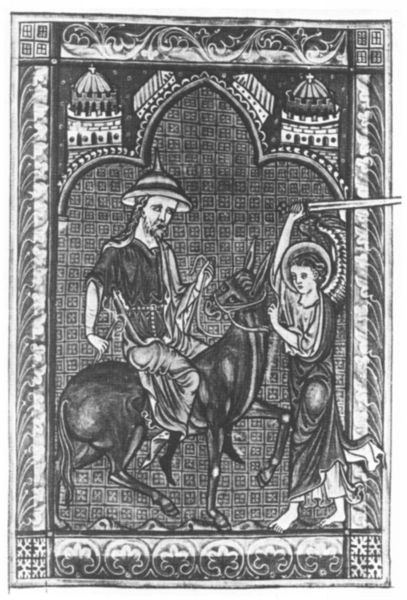
Titel: Rutland Psalter
Institution: London, British Library
Schlagwörter: angriff, kampf, mann, fenster, hut, symbol, tier, malerei, muster, ornament, rahmen, kirche, kind, esel, pferd, reiter, turm, engel, huf, reiten, graphik, kuppel, junge, knabe, buch, türme, festung, schwarz weiss, schwert, helm, heiligenschein, jesus, michael, rnd, dreipass, buchmalerei, ottonik, helm#, judenhut, buchmalrei, 1050